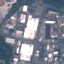
Label: Industrial